一年级 · 画法几何学
一想，接下去是几时? 在最后一个钟面上画一画时针和分针。（3 分)

画上时针和分针。 (12 分)

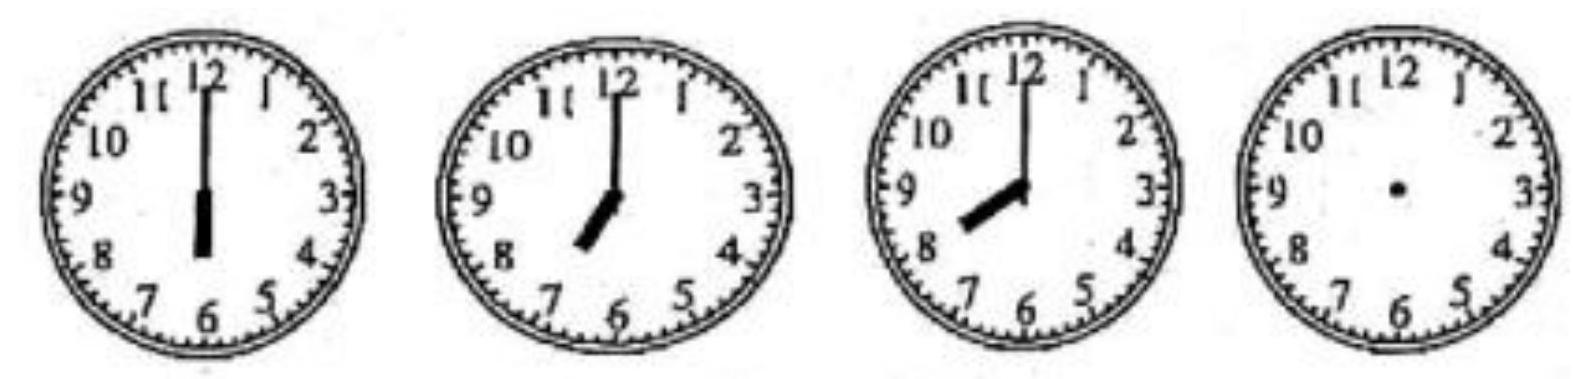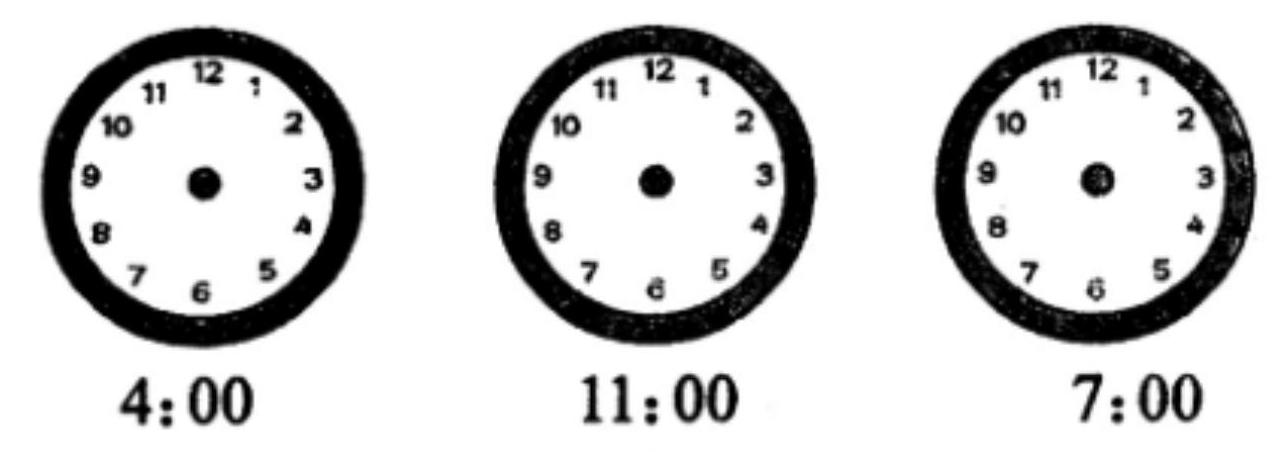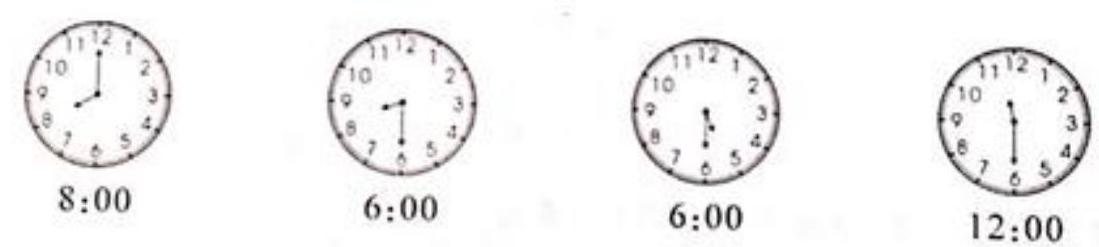
答案:
解析: